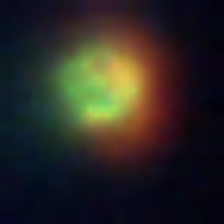
Taxon: NanoPlankton
Group: Other